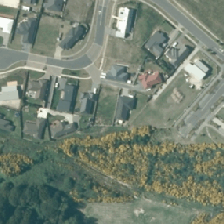
Land cover: urban_build_up